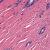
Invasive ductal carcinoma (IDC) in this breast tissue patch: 1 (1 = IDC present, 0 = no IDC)